Question: I have a page that when loaded displays this:

The HTML for this is as follows (the below is built within a foreach statement in the view as I'm using MVC 5)
'''
<div class="boxTop"></div>
<div id="panel1" class="box">
<div class="row col-xs-12 margin0" style="margin-left:-8%">
<div class="col-md-6 col-xs-6">
<img data-name="blackcherry" alt="cherries.png" data-id="1" src="/Content/Images/FlavourLab/cherries.png">
</div>
<div class="col-md-6 col-xs-6">
<img data-name="coconut" alt="coconut" data-id="2" src="/Content/Images/FlavourLab/coconut.png">
</div>
</div>
<div class="clearfix"></div>
<div class="marginBottom10 visible-xs-block"></div>
<div class="row col-xs-12 margin0" style="margin-left:-8%">
<div class="col-md-6 col-xs-6">
<img data-name="mango" alt="mango" data-id="3" src="/Content/Images/FlavourLab/mango.png">
</div>
<div class="col-md-6 col-xs-6">
<img data-name="strawberries" alt="strawberries" data-id="4" src="/Content/Images/FlavourLab/strawberries.png">
</div>
</div>
<div class="clearfix"></div>
<div class="marginBottom10 visible-xs-block"></div>
</div>
<div class="boxBtm"></div>
'''
What I'm trying to do is when one of those images are clicked I need to place the following css circle on top of it to show its been selected the CSS for the circle is like this
'''
#circle1 {
background: none repeat scroll 0 0 green;
height: 80px;
width: 80px;
opacity: 0.4;
}
.circle {
border-radius: 50%;
display: inline-block;
margin-right: 20px;
}
'''
Which gets rendered like this:
'''
<div class="circle" id="circle"></div>
'''
My current jQuery is like this:
'''
$("#panel1 row img").click(function () {
var id = $(this).attr("data-id").val();
alert(id);
});
'''
2 Things:
1. The jQuery does not fire, I'm unsure why. Can someone explain this?
2. How would I add the above CSS Circle to the clicked image?
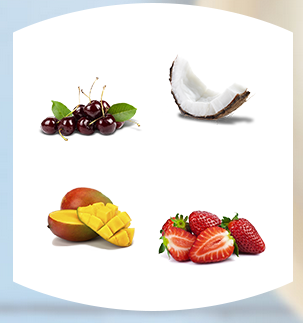
Answer: 1. This #panel1 row img is a wrong selector, change it to #panel1 .row img - note class name selector .row
2. Change your click handler to do this $(this).toggleClass("circle");
3. .circle class shall look like: .circle { border-radius: 50%; border: 2px solid red; overflow: visible; }